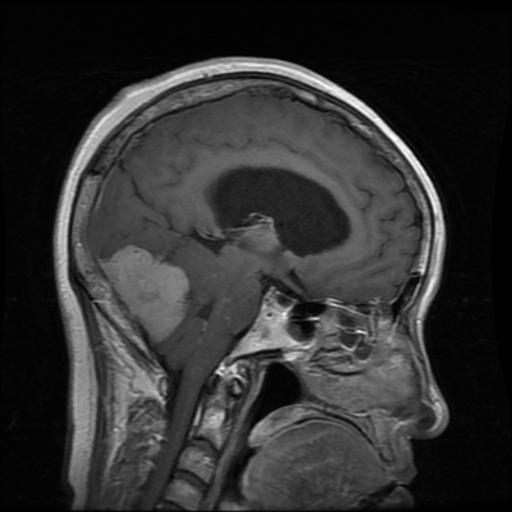
Label: meningioma